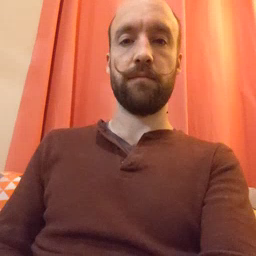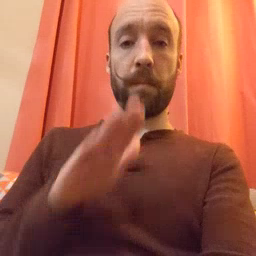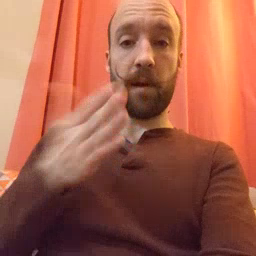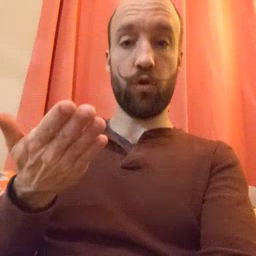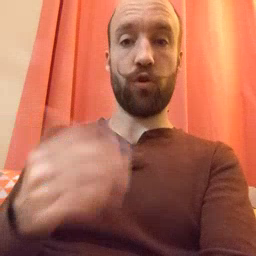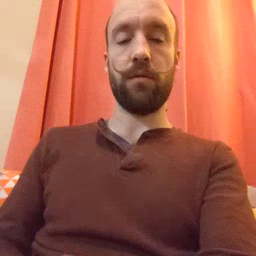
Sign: book